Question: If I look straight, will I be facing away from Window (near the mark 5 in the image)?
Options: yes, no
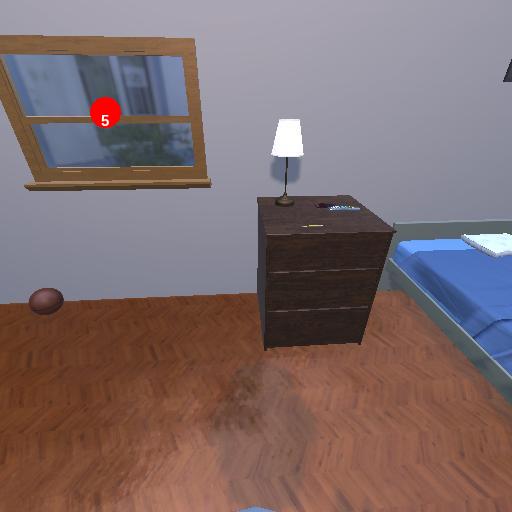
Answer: yes